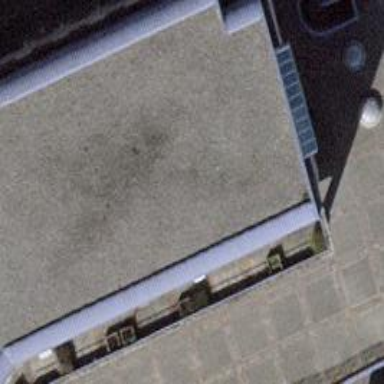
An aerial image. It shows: Library.